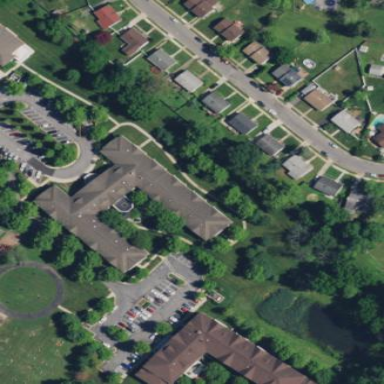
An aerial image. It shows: Residential building.